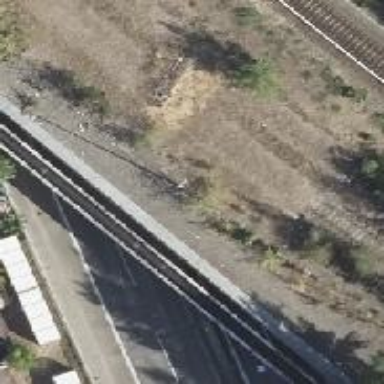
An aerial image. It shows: Abandoned railway with historical significance.